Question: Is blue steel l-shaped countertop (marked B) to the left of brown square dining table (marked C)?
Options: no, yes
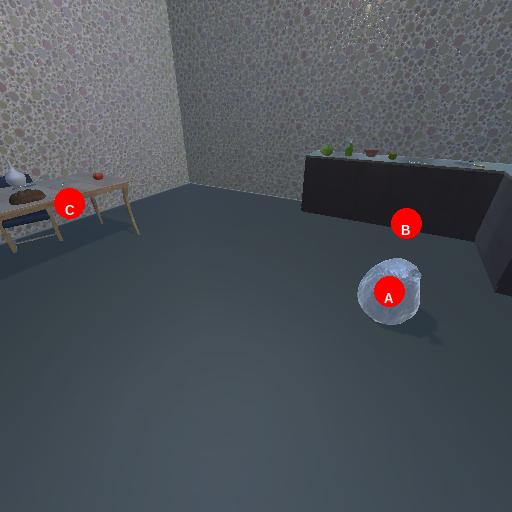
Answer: no